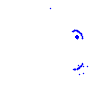
Particle: kaon